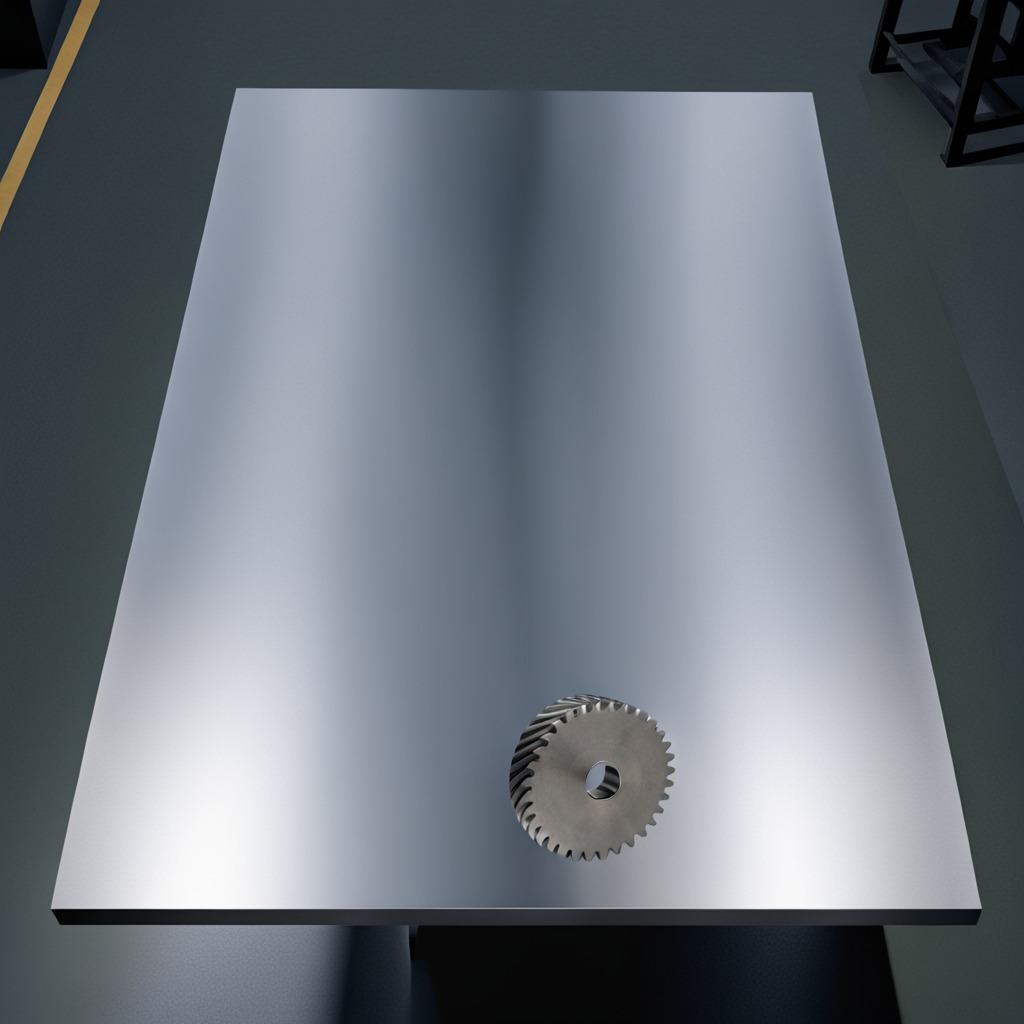
A steel gear with teeth is lying on the tabletop.